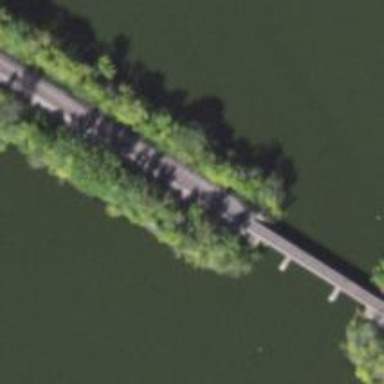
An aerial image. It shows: Bridge over railway line.